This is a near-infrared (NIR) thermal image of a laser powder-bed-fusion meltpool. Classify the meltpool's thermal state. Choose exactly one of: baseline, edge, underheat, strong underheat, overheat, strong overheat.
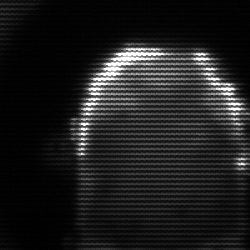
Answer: baseline